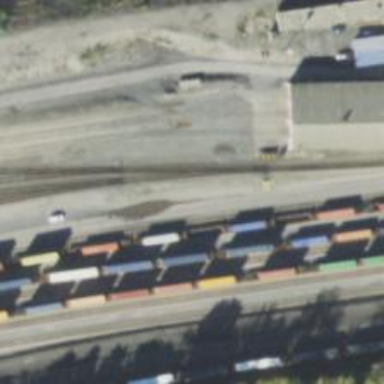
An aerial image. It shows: Railway yard used for servicing trains.